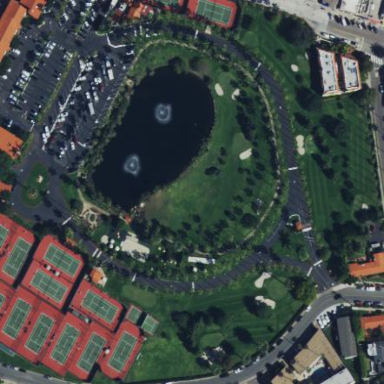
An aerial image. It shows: Leisure land featuring pitch-and-putt golf course with 9 holes.